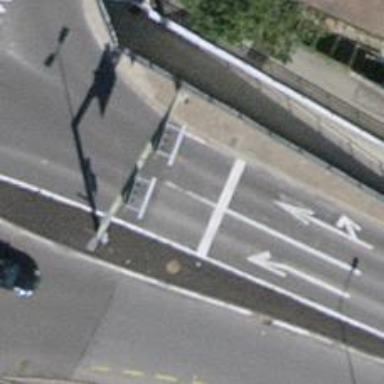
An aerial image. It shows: Road with traffic signals.